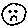
Label: smiley face